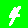
Digit: 4